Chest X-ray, AP view. Patient: 17 years old, sex M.
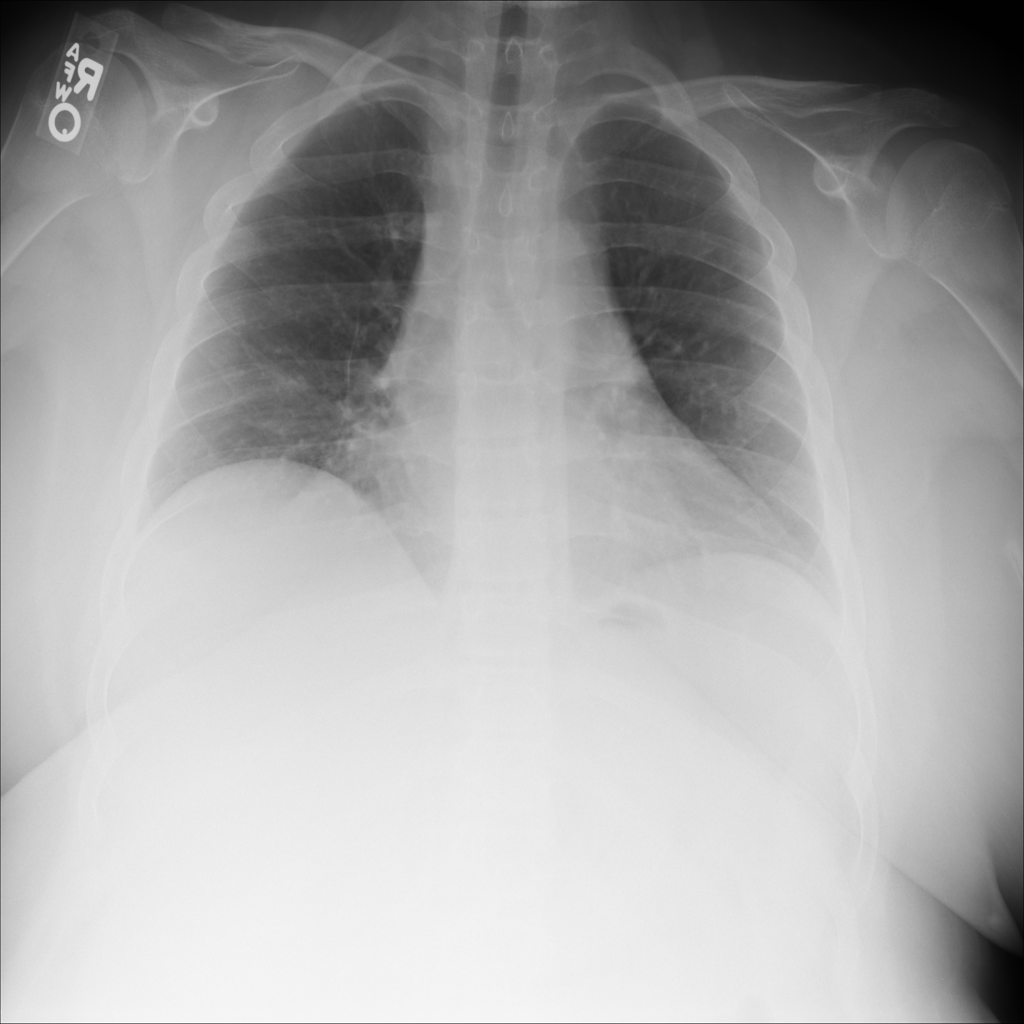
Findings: No Finding